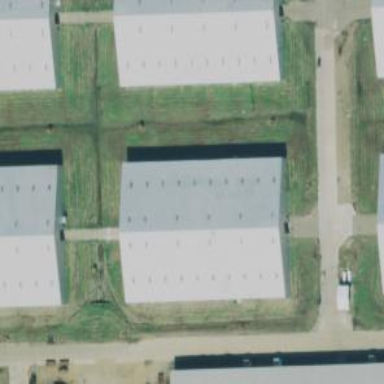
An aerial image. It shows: Warehouse.